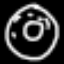
Label: donut